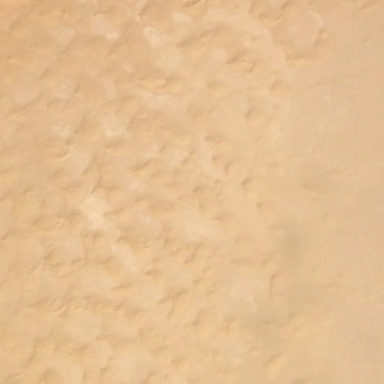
There's nothing but sand in the desert .